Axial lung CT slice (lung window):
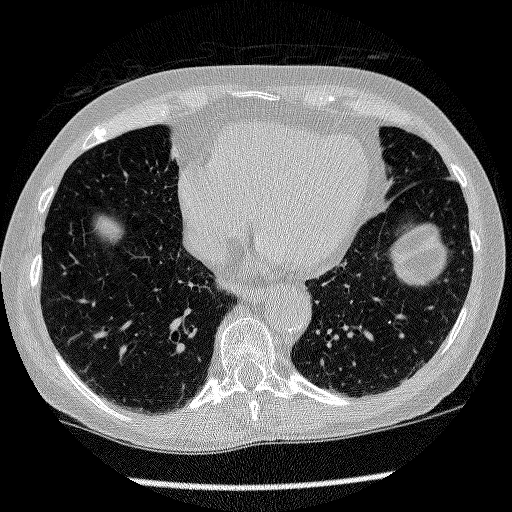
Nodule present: no